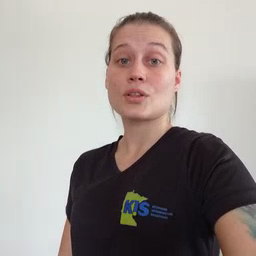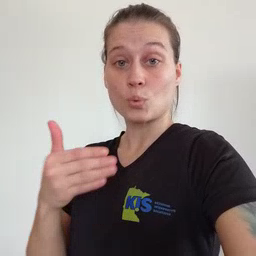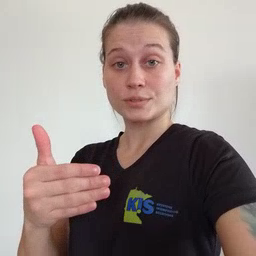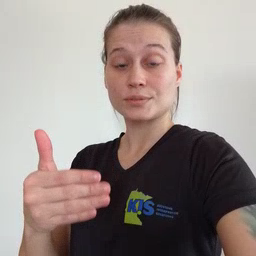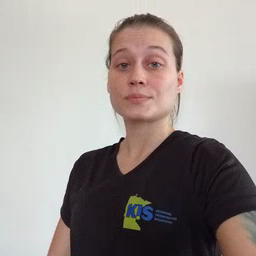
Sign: close